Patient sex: M
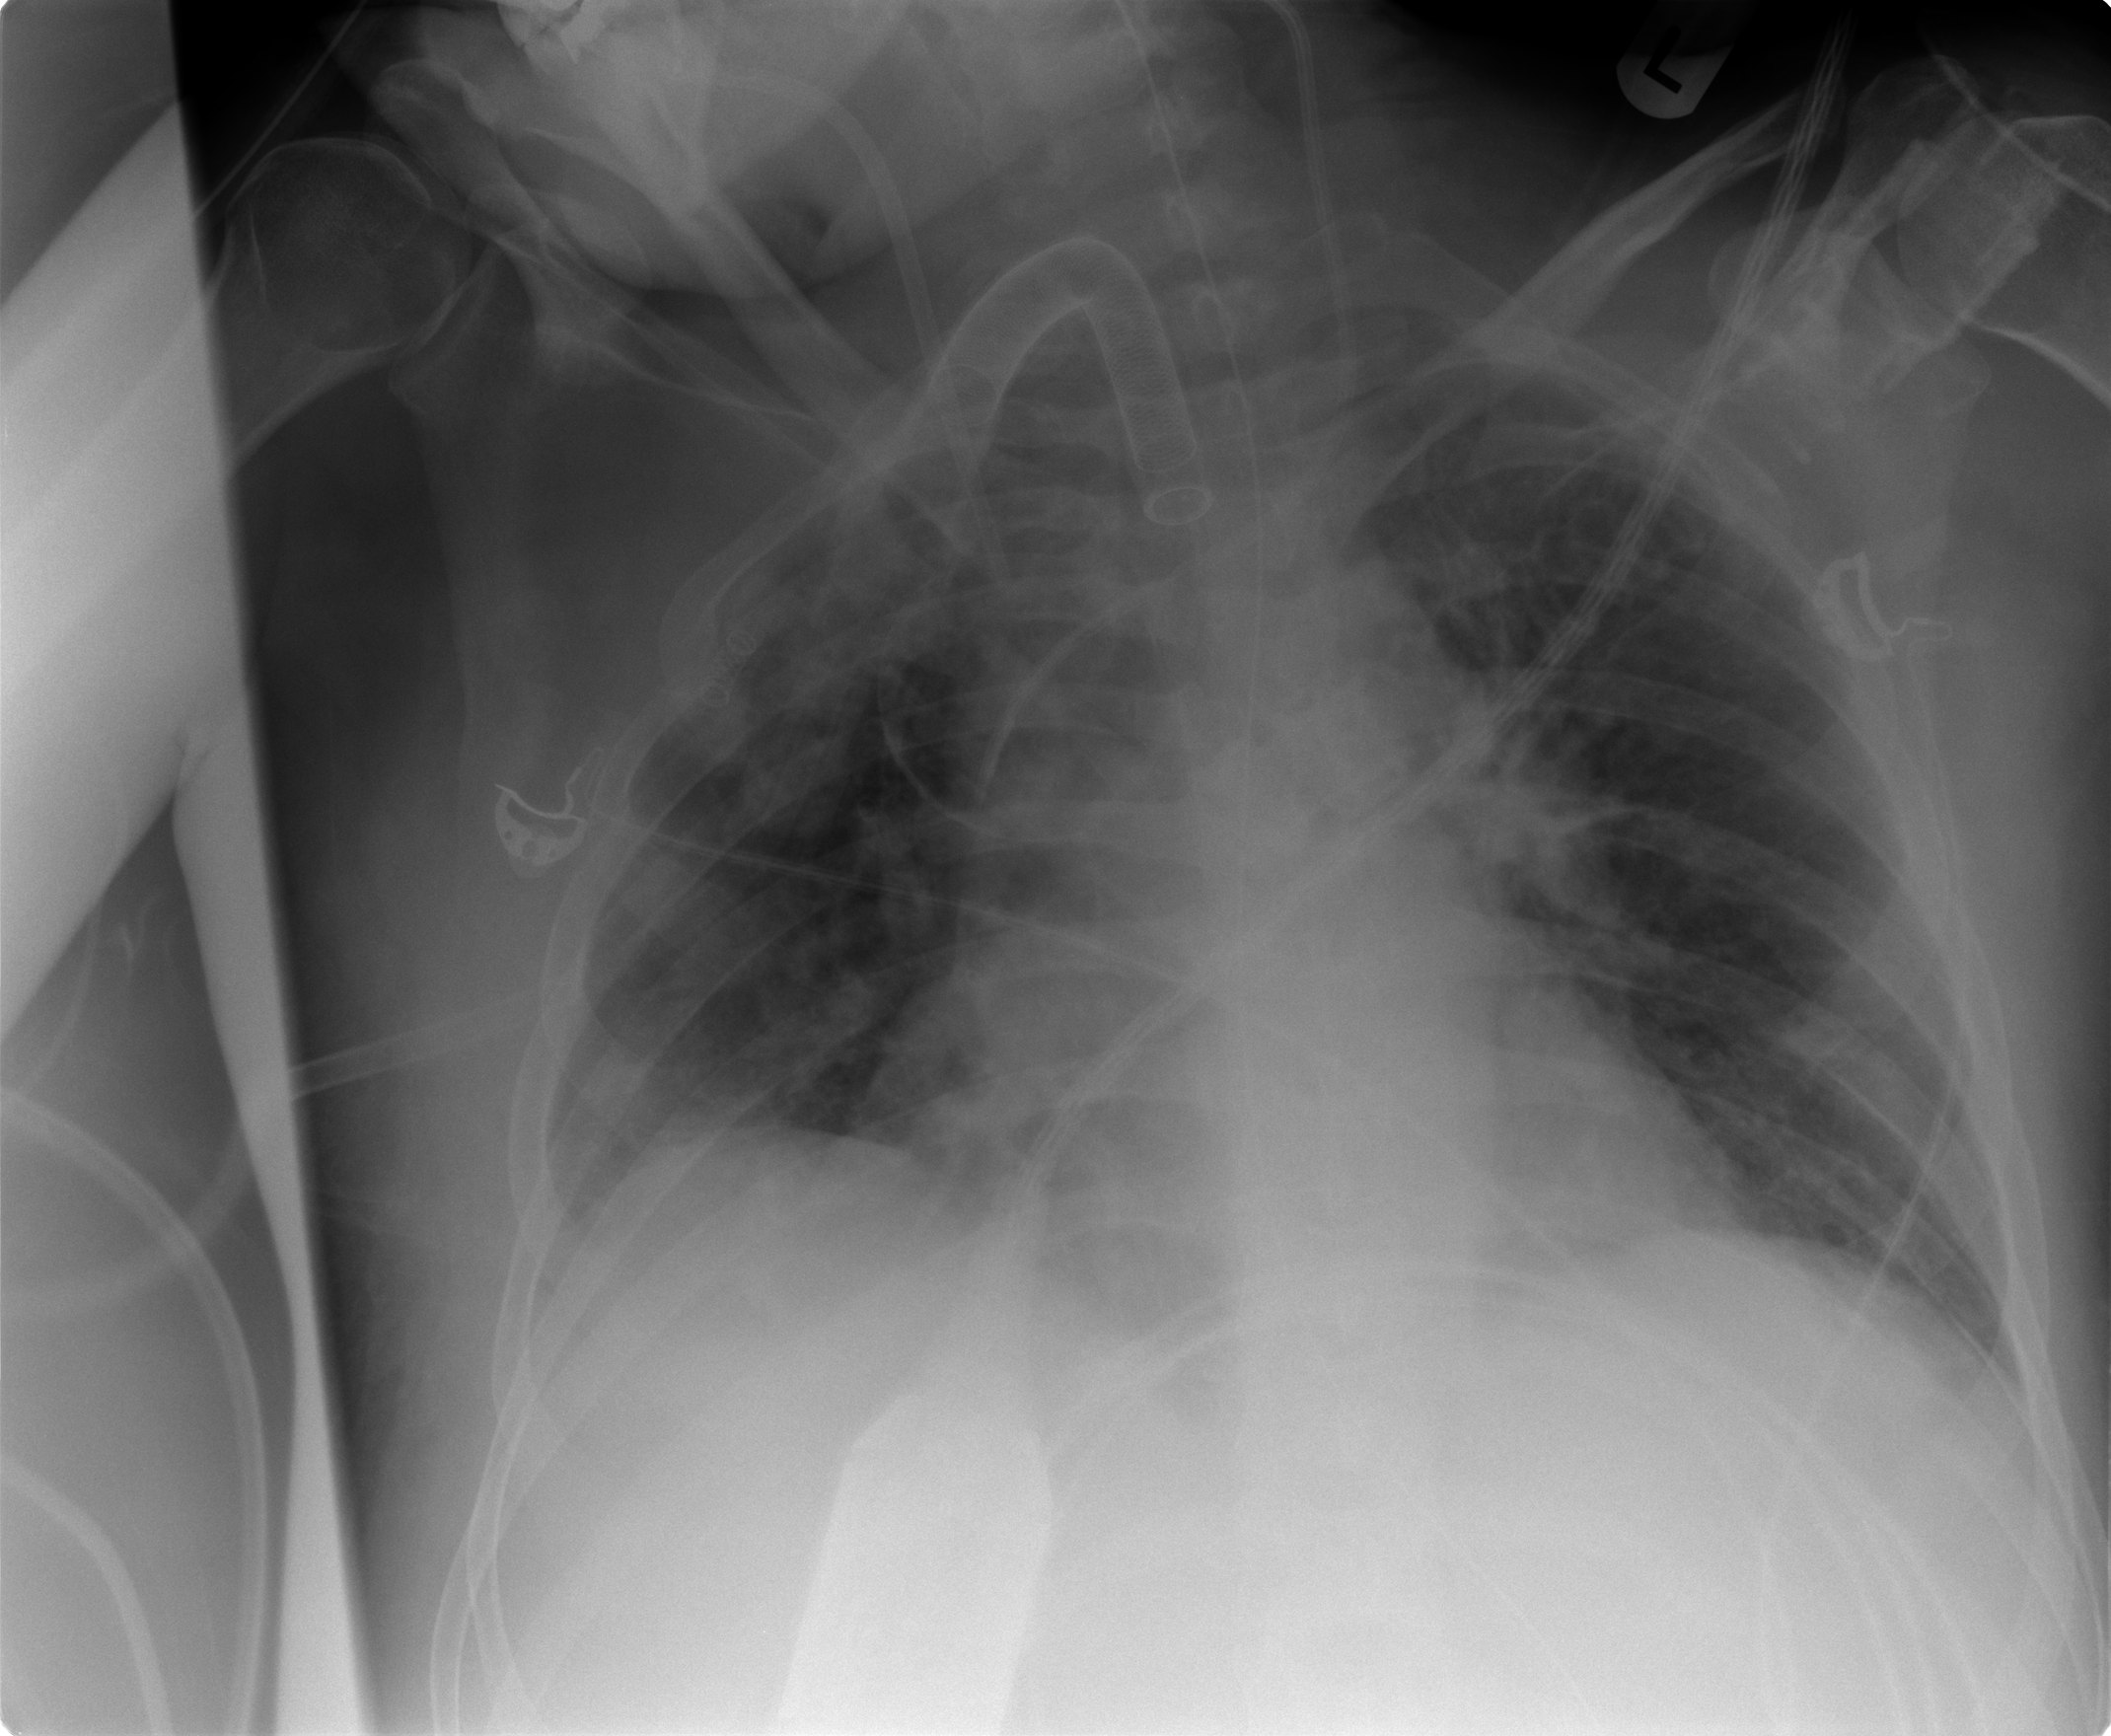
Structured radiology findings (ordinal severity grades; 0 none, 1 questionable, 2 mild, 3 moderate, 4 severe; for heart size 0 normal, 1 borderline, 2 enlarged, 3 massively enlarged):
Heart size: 2
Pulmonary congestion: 2
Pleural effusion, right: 1
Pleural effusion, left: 0
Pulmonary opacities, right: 2
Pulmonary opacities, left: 1
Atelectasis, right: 2
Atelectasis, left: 2